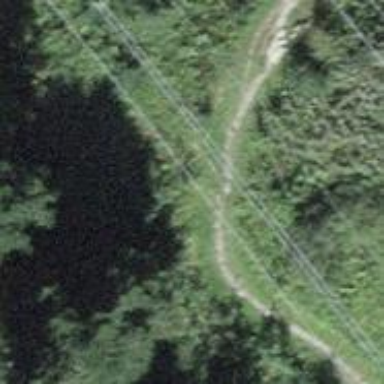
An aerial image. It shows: Path.